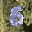
Label: 5